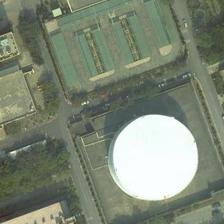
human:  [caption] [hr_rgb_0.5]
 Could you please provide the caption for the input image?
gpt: a large white storage tanks is surrounded by several large buildings and many green trees .

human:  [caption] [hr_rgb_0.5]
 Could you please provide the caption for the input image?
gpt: a white tank is surrounded by some buildings and many green plants .

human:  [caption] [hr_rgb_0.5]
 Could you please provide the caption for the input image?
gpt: several large buildings and some green trees are around a white tank .

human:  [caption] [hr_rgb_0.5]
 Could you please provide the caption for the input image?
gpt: this white round building is the most prominent building in the factory .

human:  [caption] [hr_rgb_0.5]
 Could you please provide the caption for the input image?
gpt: a white tank is surrounded by some buildings and many green plants .